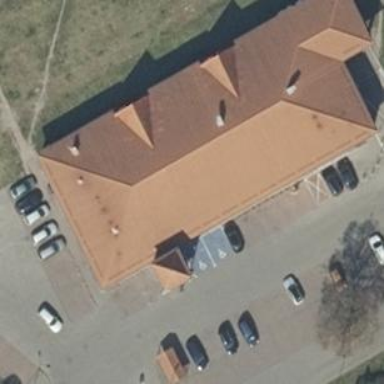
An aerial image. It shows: Supermarket located in building.